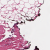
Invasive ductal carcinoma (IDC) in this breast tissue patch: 0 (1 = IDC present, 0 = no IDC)